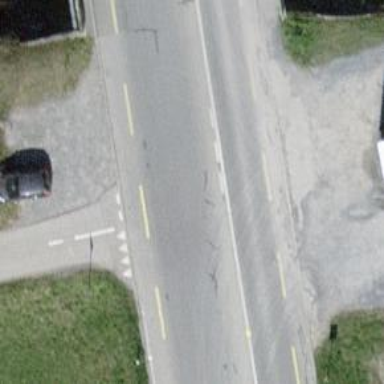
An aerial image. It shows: Lane designated for cycling.